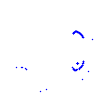
Particle: proton